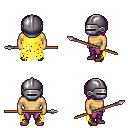
a pixel art fantasy rpg character, male body template, human, tanned skin, yellow tattered cape, magenta pants, pink pageboy hairstyle, metal helm, maroon shoes, spear, four views (front, back, left, right), 2x2 character sprite sheet, small pixel art, hard edges, no anti-aliasing